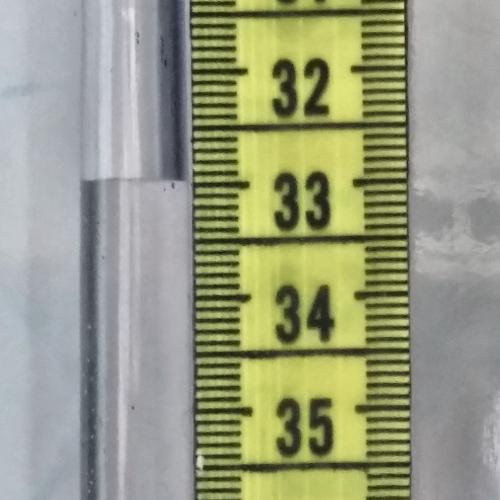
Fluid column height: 33.0 cm